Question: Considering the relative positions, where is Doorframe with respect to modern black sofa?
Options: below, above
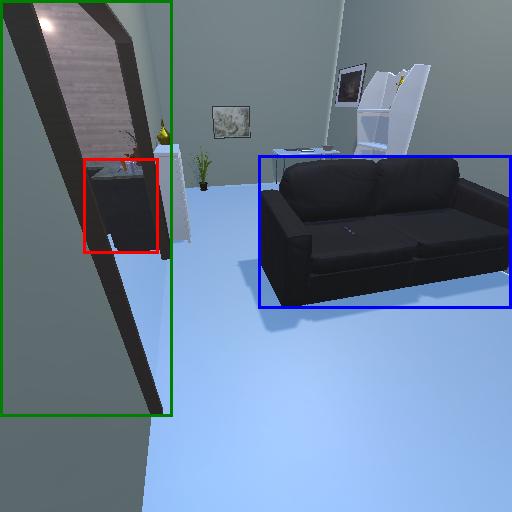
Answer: below